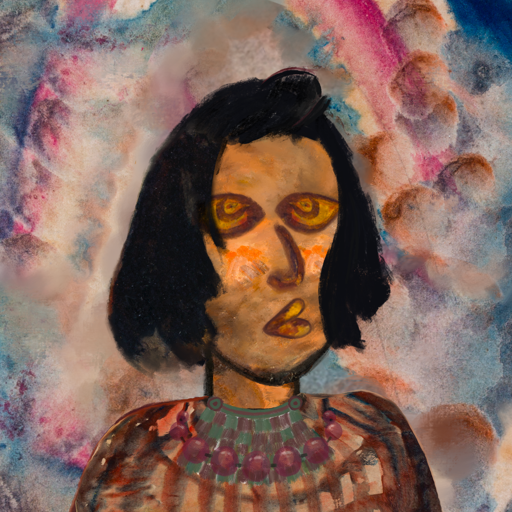
Background: Rupkatha, Head And Neck Side: Gypsy_Queen, Face Side: Comrade, Bust: Orphan, Hair Side: Mosgoul, Head Accessory: Blank, Second Necklace: After_Raid, Necklace: Irani_2, Baby: Blank